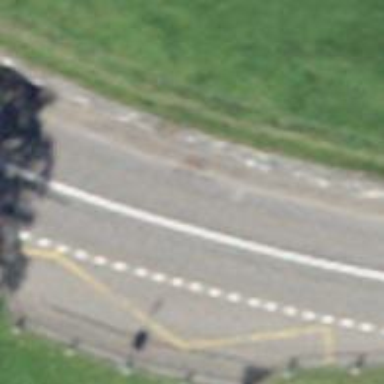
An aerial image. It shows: Bus stop with stop position for public transport.